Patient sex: F
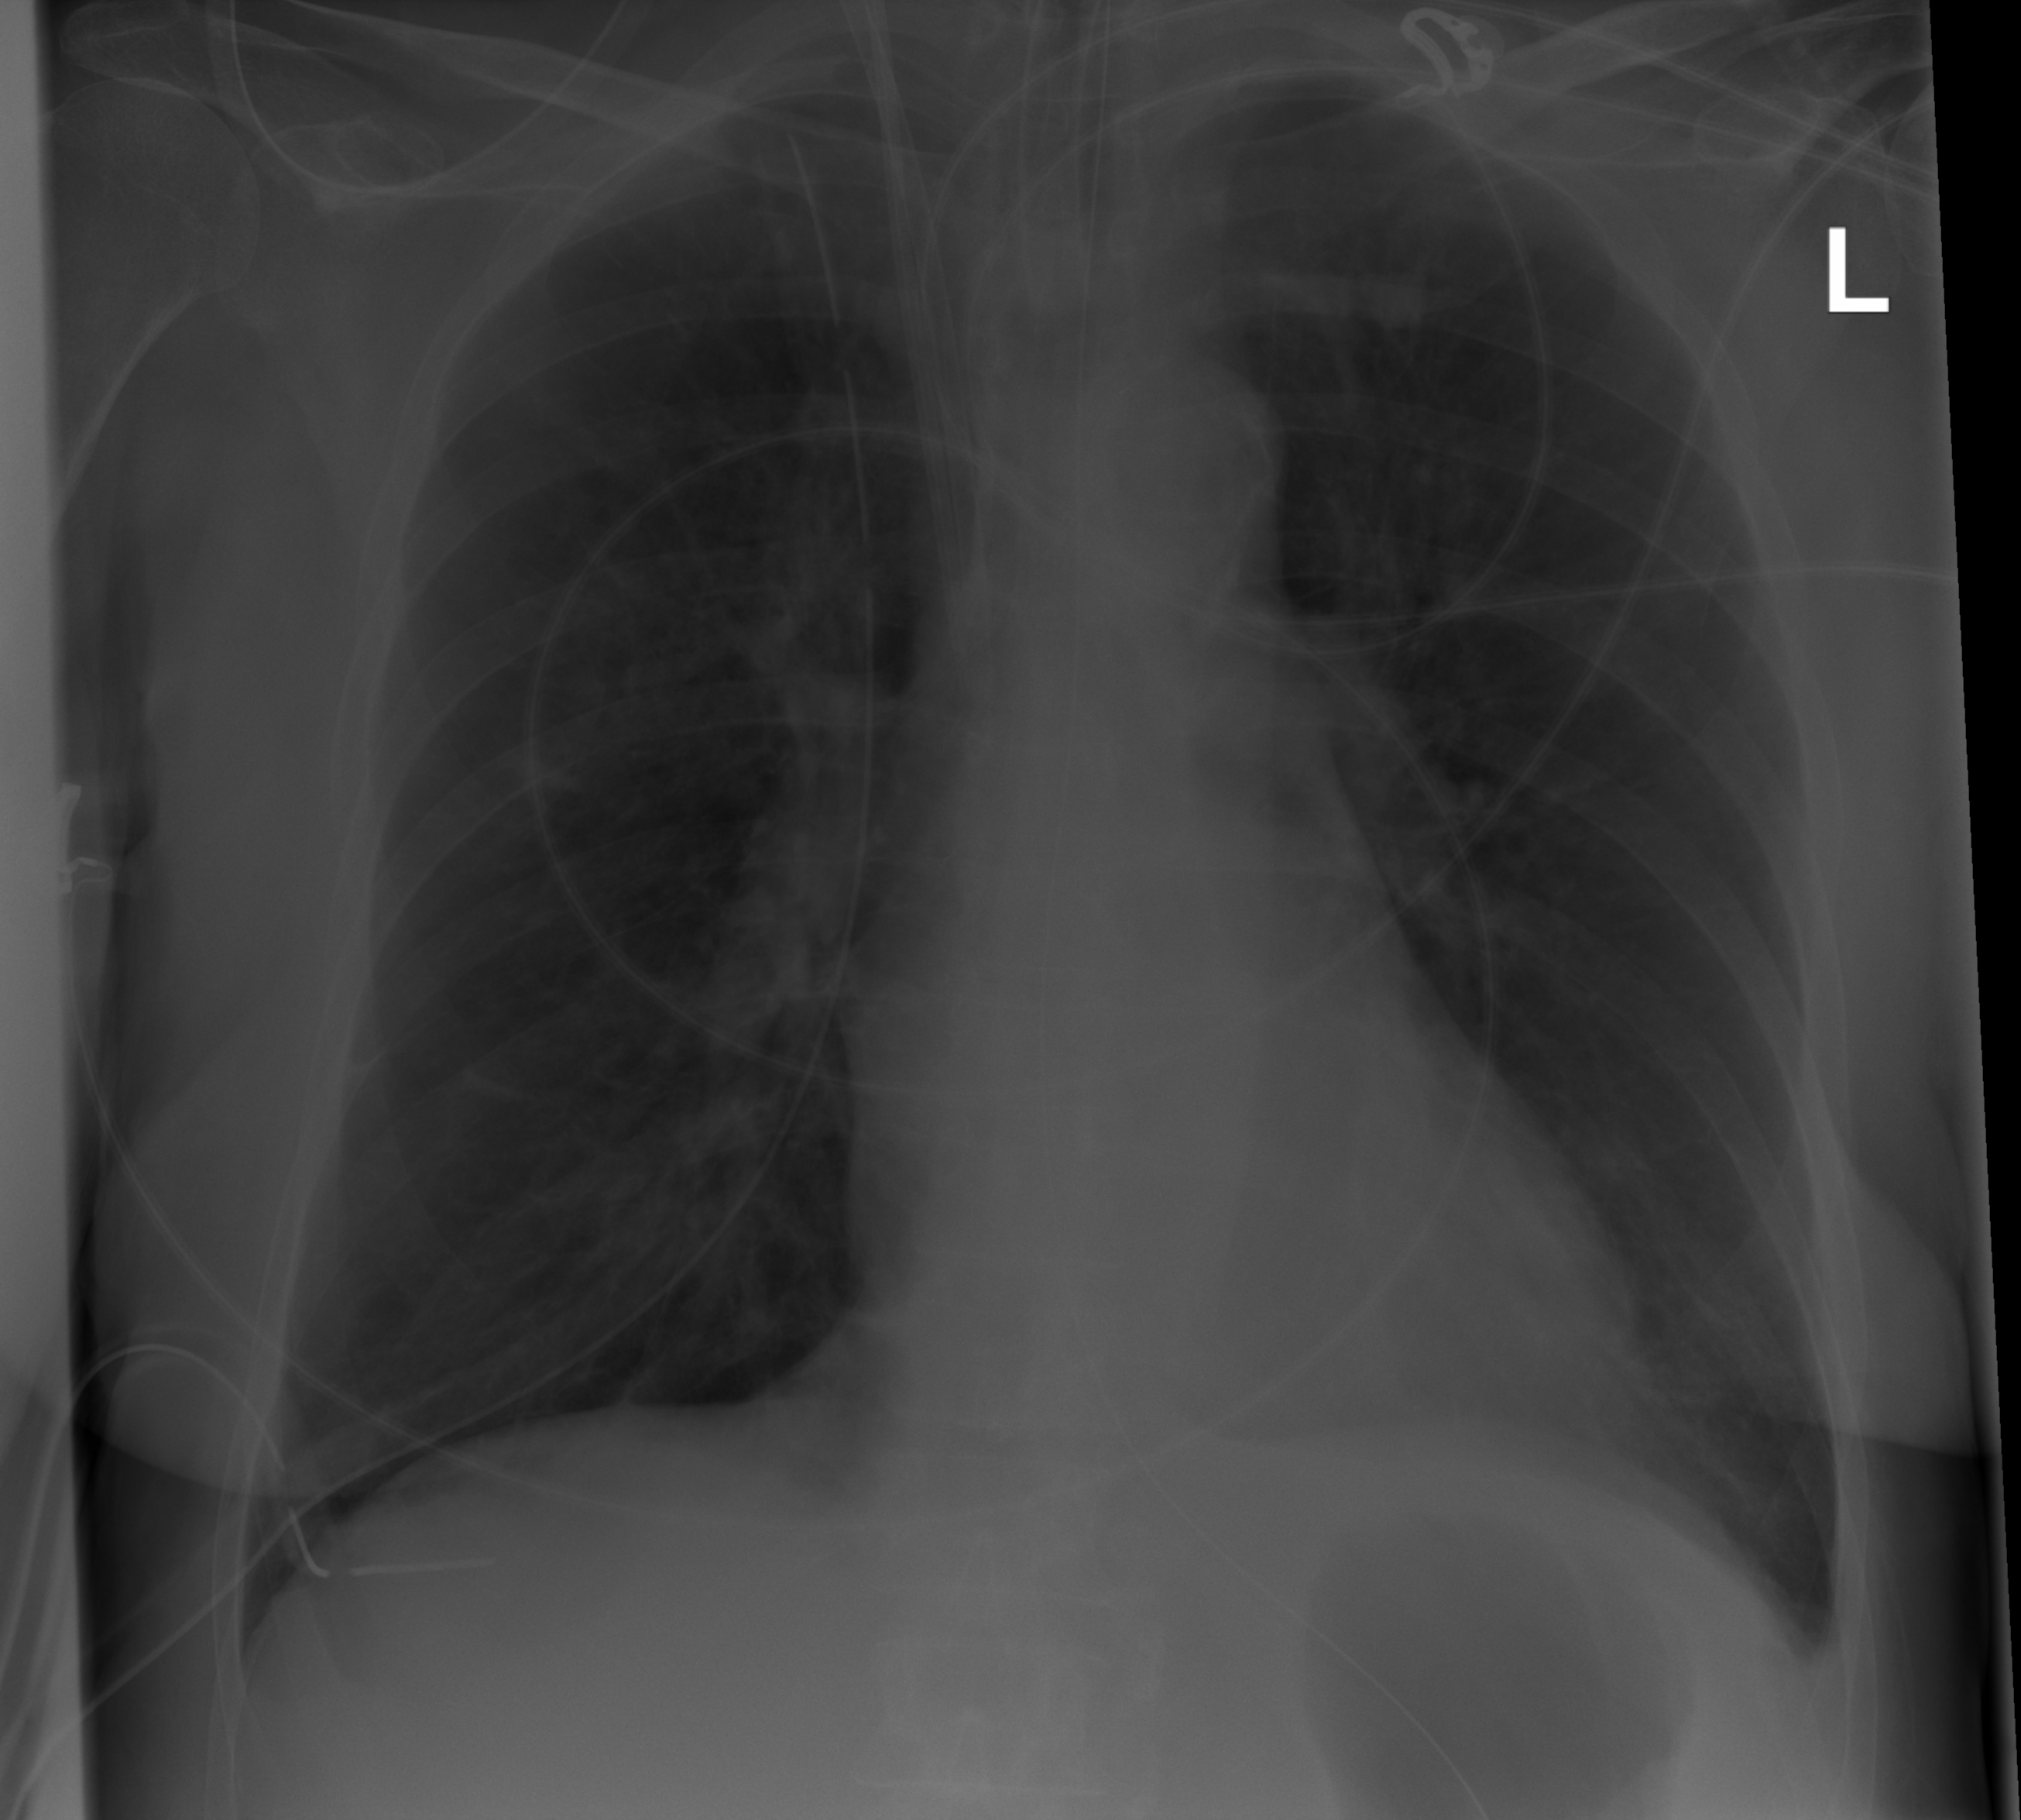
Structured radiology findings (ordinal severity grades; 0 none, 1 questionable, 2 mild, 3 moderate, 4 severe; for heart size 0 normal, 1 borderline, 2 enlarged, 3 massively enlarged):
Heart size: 0
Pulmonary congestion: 2
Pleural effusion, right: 0
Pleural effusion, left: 2
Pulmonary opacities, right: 0
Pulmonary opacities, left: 0
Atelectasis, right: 2
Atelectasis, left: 2